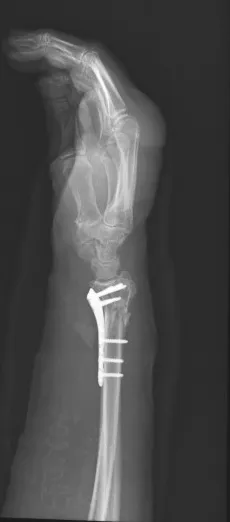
Postoperative radiographs. D: Left side, lateral view.
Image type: radiology (x_ray)